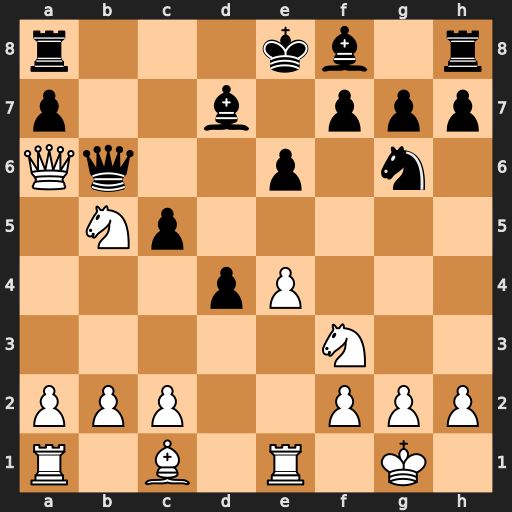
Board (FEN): r3kb1r/p2b1ppp/Qq2p1n1/1Np5/3pP3/5N2/PPP2PPP/R1B1R1K1
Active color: w
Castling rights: kq
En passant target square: -
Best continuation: Qxb6 axb6 Nc7+ Kd8 Nxa8